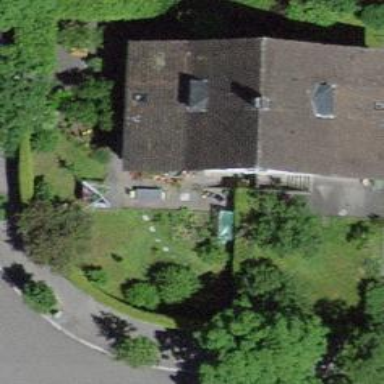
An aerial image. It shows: Semi-detached house with gabled roof oriented across the building.